Interaction volume radius: 5 \u00c5
Interaction volume height: 10 \u00c5
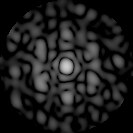
Disorder parameter: 0.7511